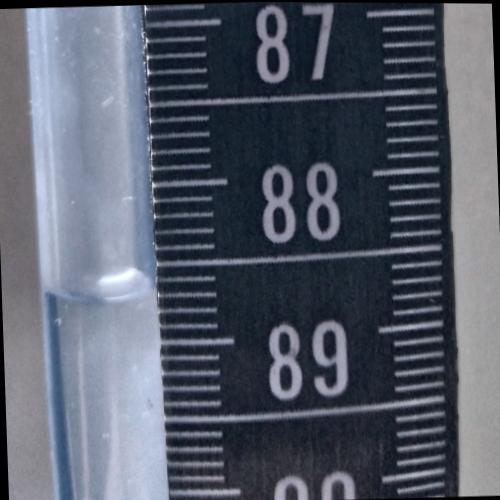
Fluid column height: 88.7 cm